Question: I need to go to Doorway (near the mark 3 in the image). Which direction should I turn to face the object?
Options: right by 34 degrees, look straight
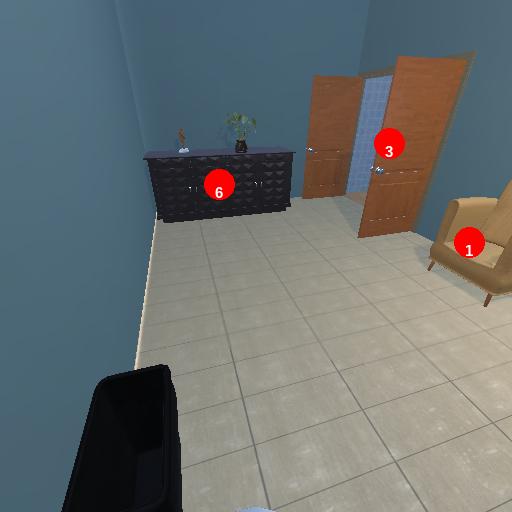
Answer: right by 34 degrees